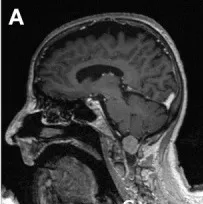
Preoperative sagittal.
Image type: radiology (mri)